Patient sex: M
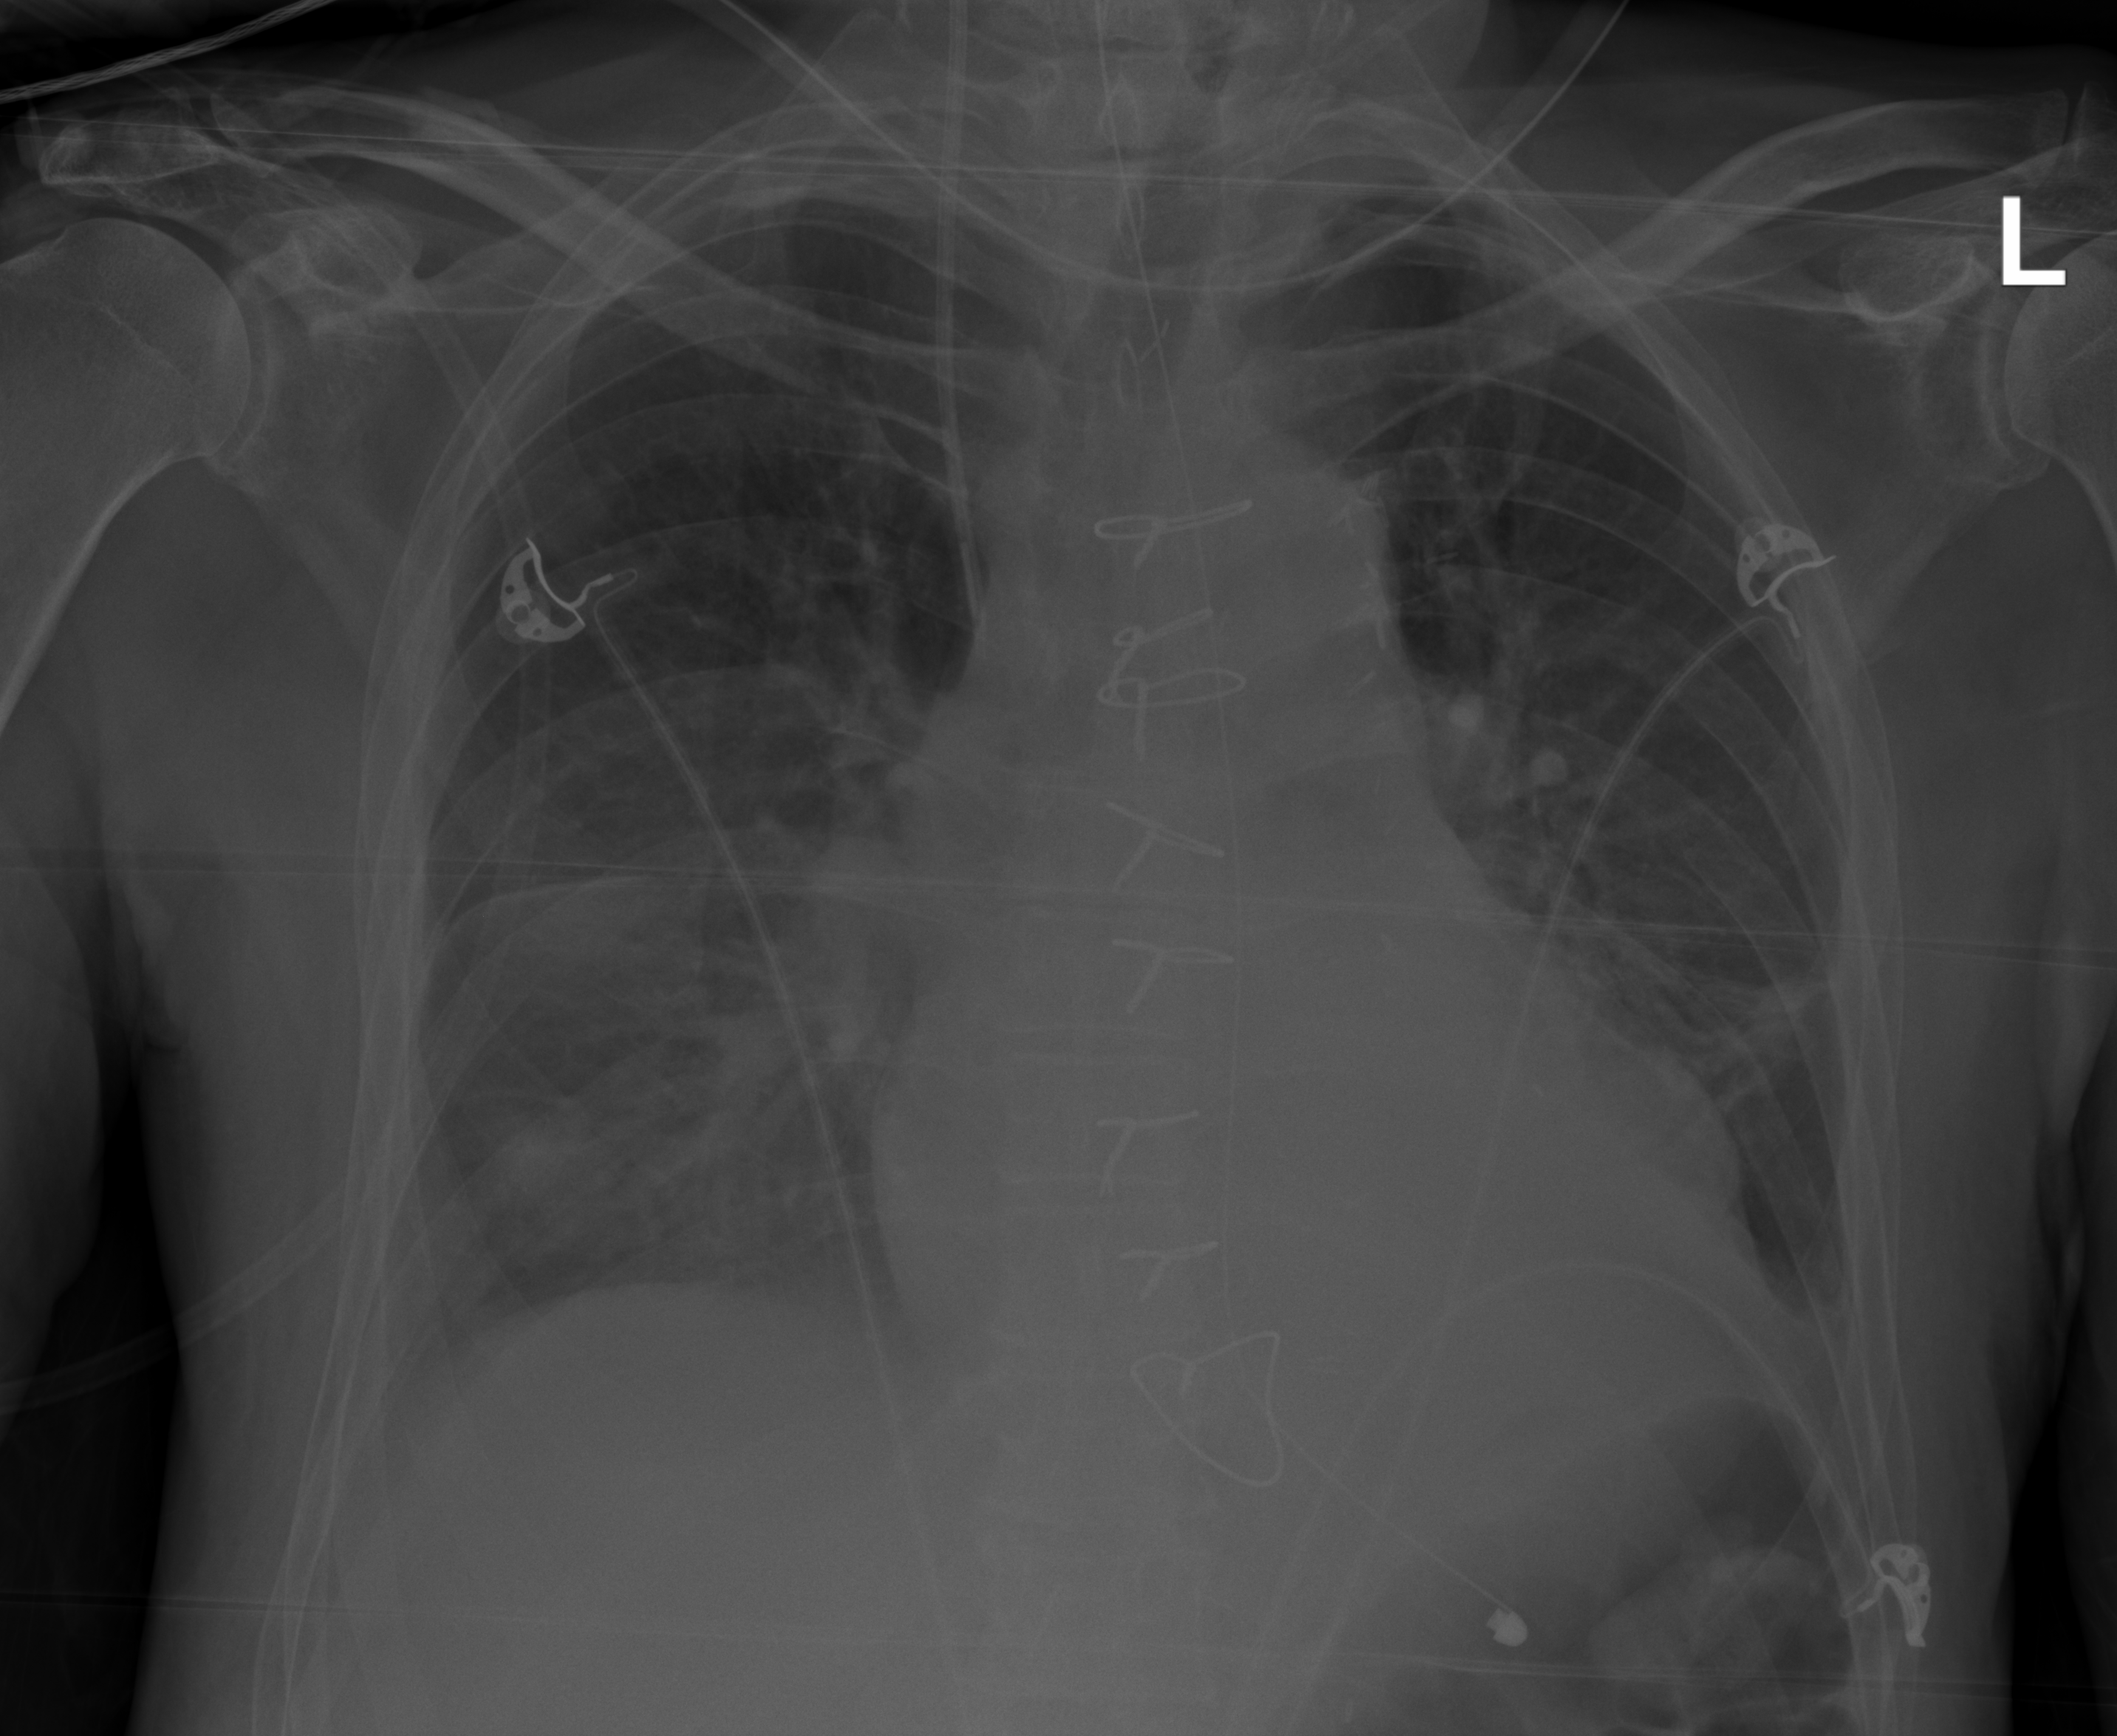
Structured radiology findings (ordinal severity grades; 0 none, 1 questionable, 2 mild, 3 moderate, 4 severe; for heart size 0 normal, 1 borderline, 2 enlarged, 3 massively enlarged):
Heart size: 2
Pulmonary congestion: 0
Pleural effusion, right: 2
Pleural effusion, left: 2
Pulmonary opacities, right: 2
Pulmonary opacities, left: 0
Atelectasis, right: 2
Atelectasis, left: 2